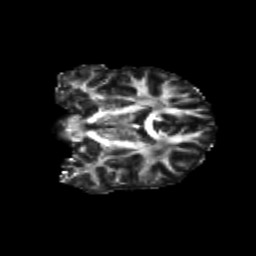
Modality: FA
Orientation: coronal
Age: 12
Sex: male
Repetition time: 9.512 s
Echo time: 0.089 s